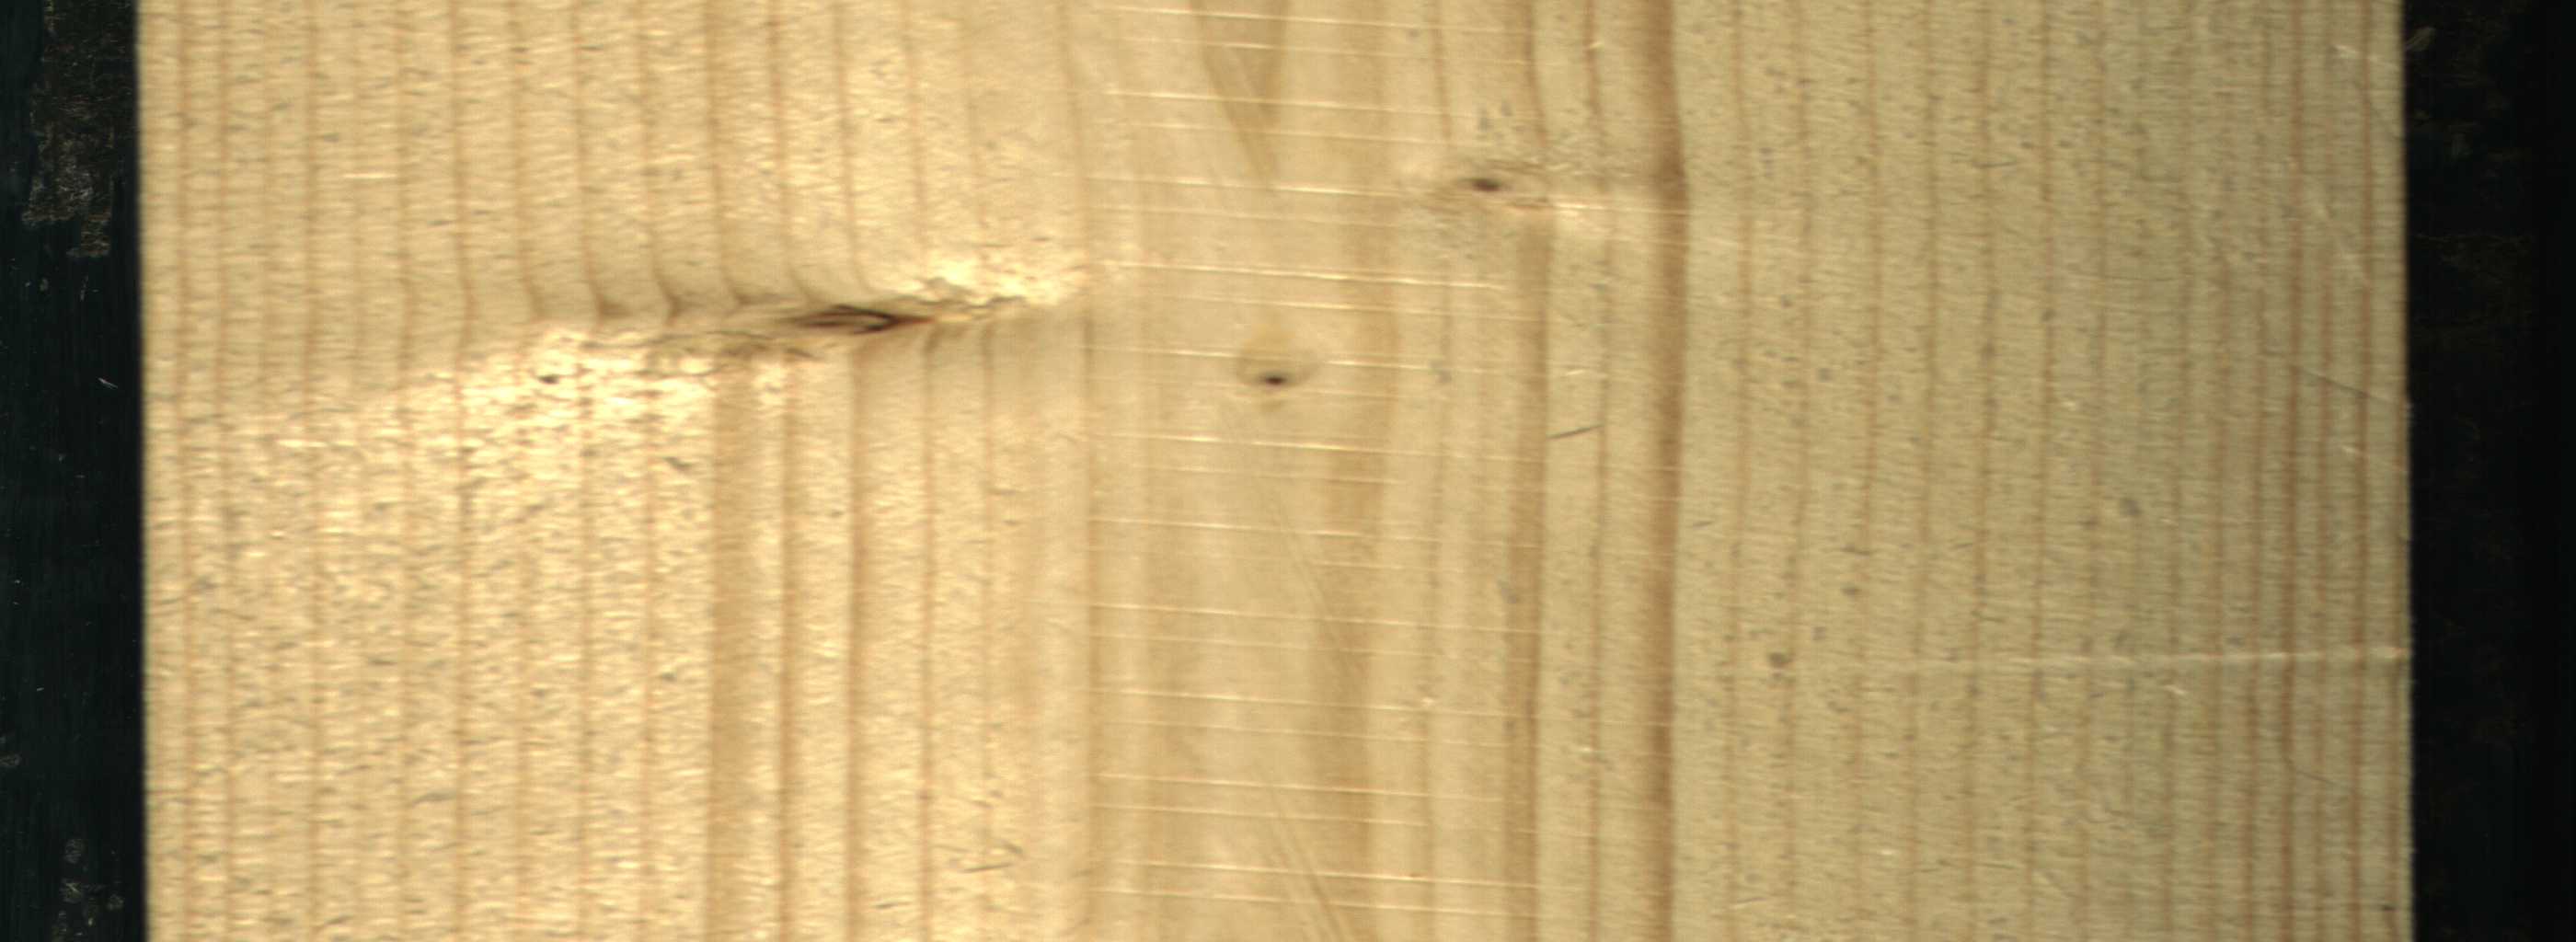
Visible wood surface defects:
Live_Knot
Live_Knot
Live_Knot